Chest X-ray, PA view. Patient: 55 years old, sex M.
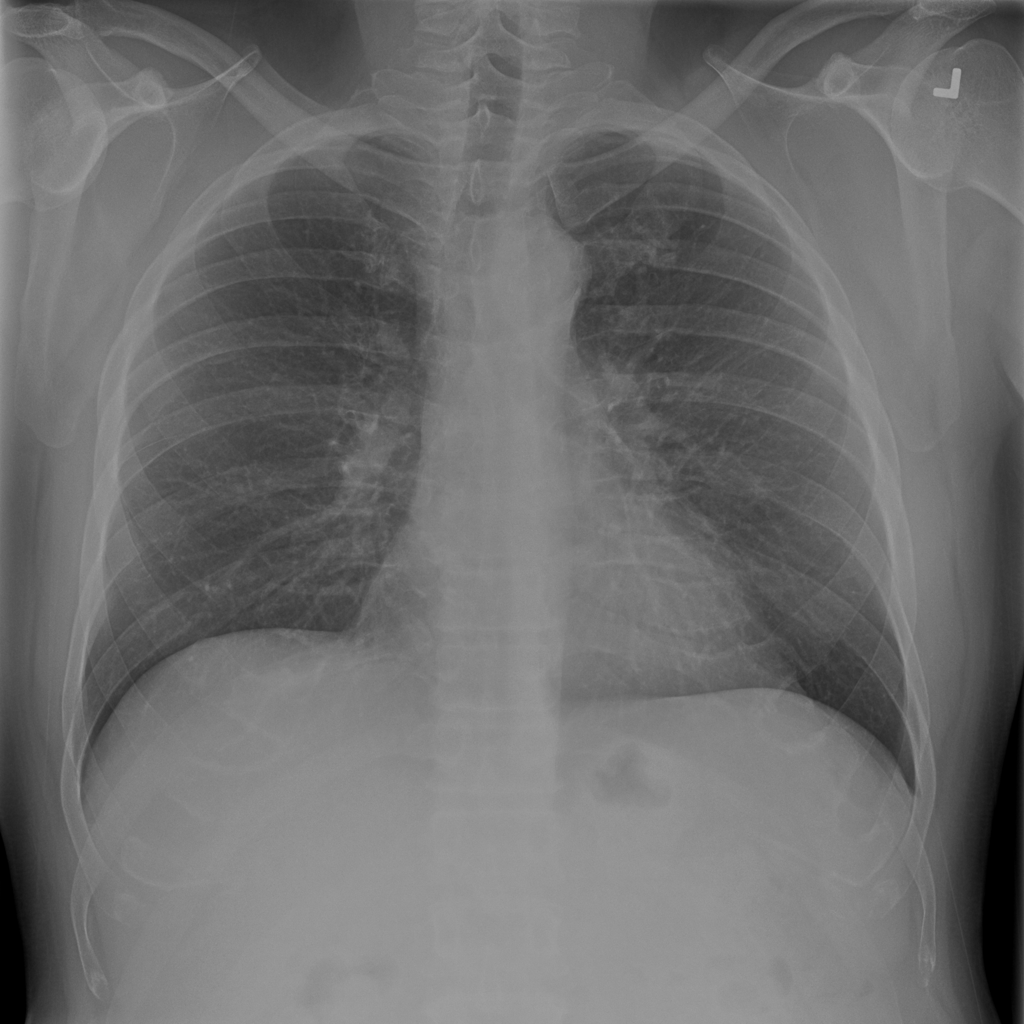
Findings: No Finding